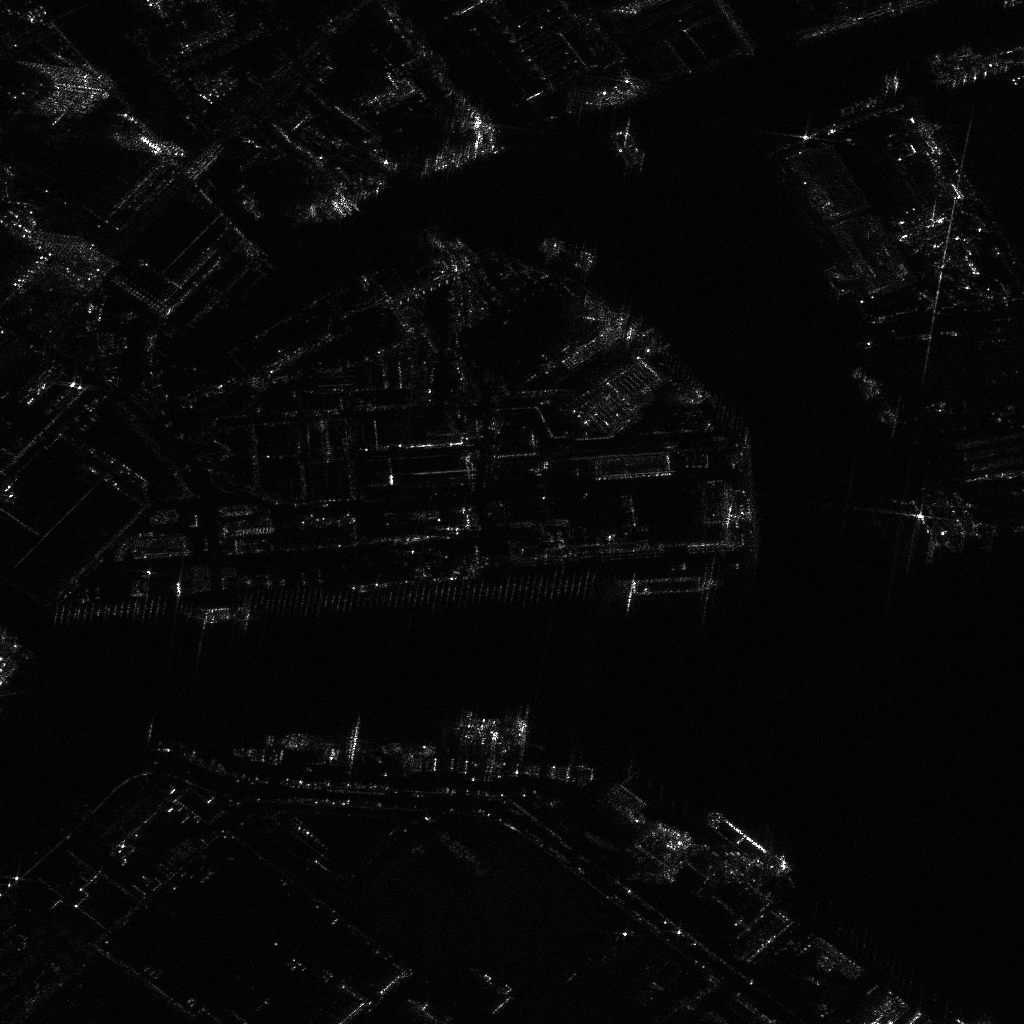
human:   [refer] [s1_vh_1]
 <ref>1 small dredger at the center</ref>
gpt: <box>[[64, 52, 66, 61, 89]]</box>

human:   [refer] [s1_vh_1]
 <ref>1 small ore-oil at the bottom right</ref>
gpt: <box>[[67, 81, 77, 83, 41]]</box>

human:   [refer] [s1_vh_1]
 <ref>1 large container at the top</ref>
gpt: <box>[[58, 13, 64, 15, 65]]</box>

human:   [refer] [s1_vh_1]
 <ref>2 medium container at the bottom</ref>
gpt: <box>[[50, 74, 57, 76, 5], [43, 73, 49, 75, 5]]</box>

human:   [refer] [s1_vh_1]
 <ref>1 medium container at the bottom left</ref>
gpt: <box>[[21, 72, 28, 74, 5]]</box>

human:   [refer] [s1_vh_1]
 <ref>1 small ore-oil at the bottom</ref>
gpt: <box>[[26, 72, 41, 74, 6]]</box>

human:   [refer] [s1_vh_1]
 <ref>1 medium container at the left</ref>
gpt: <box>[[20, 56, 22, 63, 84]]</box>